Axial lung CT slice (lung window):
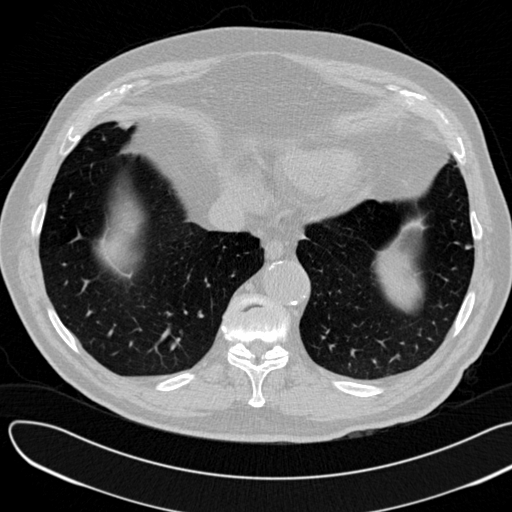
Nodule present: yes
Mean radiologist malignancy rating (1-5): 3